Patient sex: M
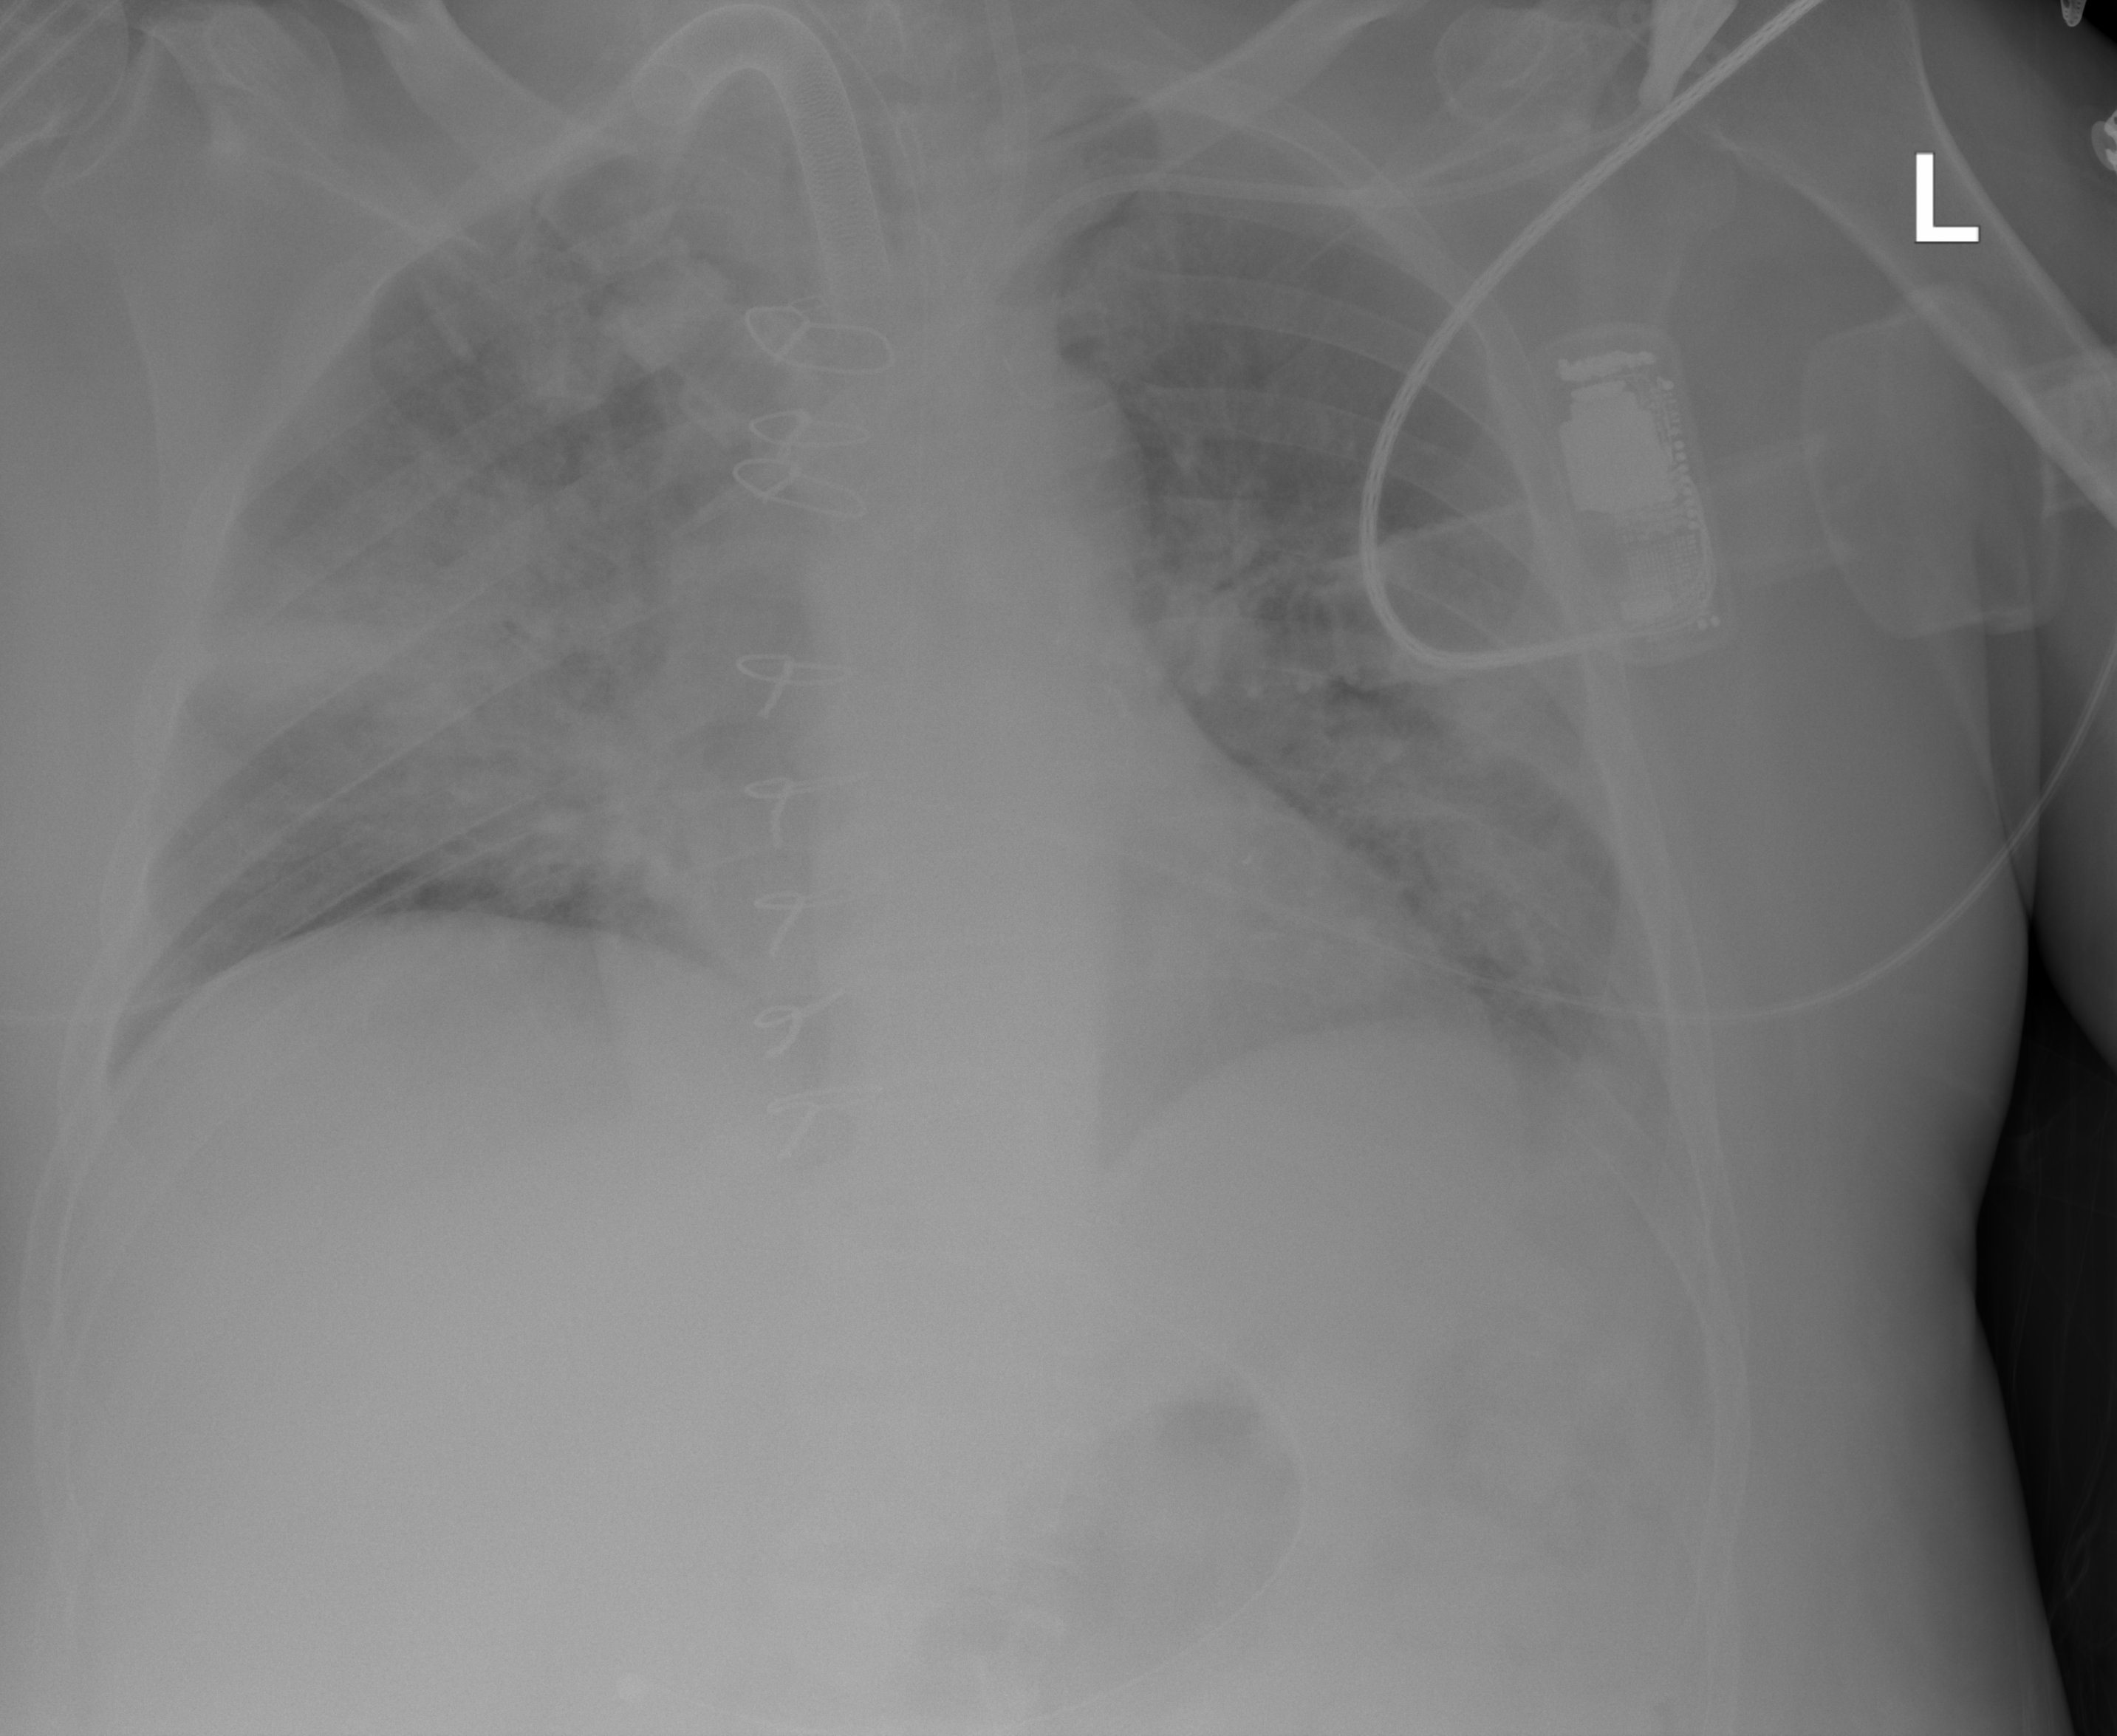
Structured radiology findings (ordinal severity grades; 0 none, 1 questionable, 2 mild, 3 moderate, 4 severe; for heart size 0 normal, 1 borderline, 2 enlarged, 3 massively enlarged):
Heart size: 2
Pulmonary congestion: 2
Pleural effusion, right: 2
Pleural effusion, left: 0
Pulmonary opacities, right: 3
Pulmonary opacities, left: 2
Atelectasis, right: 0
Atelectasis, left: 2